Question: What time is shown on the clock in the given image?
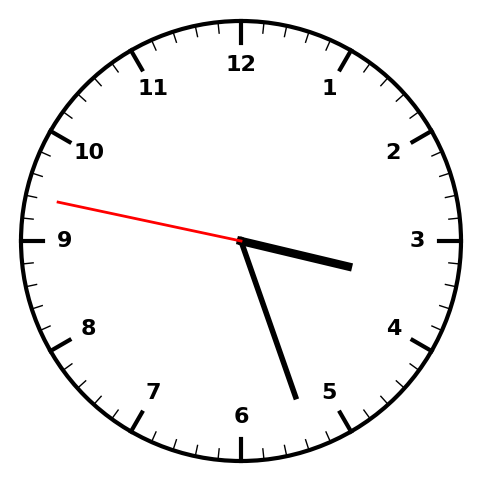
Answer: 03:26:47